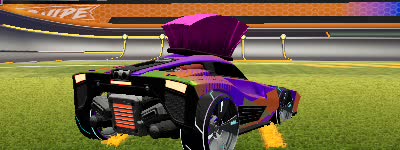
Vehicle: breakout